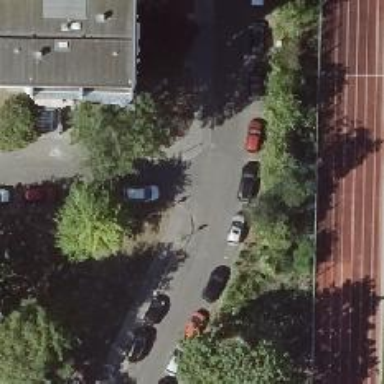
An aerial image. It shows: Sidewalk along the footway.